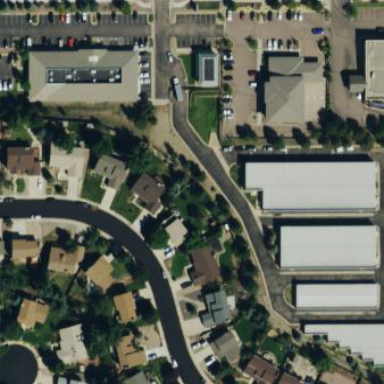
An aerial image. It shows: Storage rental shop.